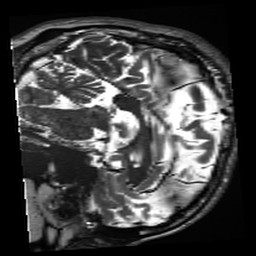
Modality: inplaneT2
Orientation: sagittal
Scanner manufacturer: siemens
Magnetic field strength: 3 T
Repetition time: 11 s
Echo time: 0.059 s